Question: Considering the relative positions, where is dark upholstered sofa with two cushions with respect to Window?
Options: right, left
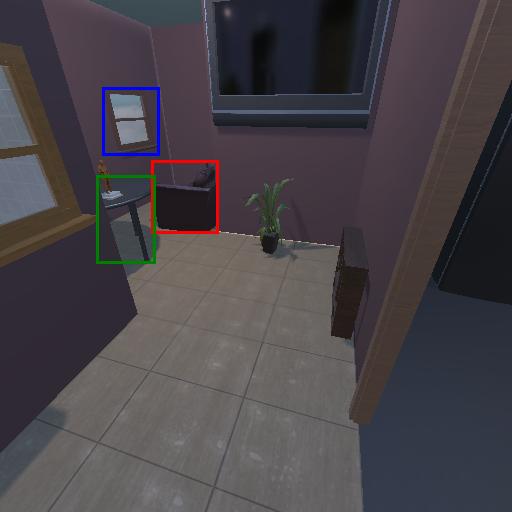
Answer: right